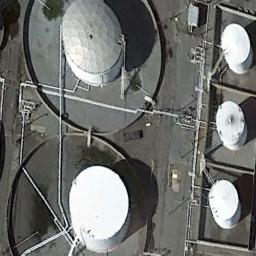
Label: storage_tank